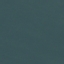
Land use / land cover class: SeaLake